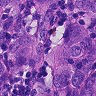
Metastatic tissue present: yes